Question: I have an extremely complex (well it is to me) question that I am hoping someone can assist me with. I'll go through the scenario.
I am trying to gather data by surveying some people. Each question links to a particular category (where I've allocated it either 'a +1' or 'a -1' score to determine characteristics depending on whether the person agrees or disagrees with the statement).
e.g referring to the Sample Table below if they select "agree" to Question 1 they will get 'a +1' score for 'CAT7 (Category 7)'. If they Agree with Question 5, they get 'a -1' for 'CAT4' and 'a +1' for 'CAT8'.
I have tried 'SUMPRODUCTS, INDEX, MATCH, VLOOKUPS, COUNTIFS' - I could be missing something. Might have to go some VBA code? If anyone can help.
I basically want scores for each category
Please help! It's much appreciated!

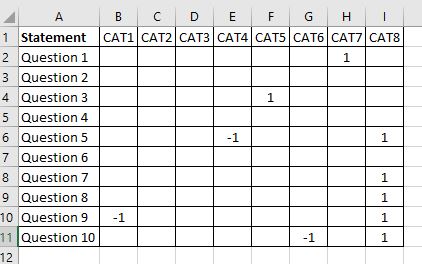
Answer:
This will utilize matrix function 'MMULT' with 'OFFSET' and 'MATCH' and here is the (click + + together) for you to try:
'''
=MMULT(OFFSET($K$2,MATCH($A16,$K$3:$K$7,0),1,,COUNTA($L$2:$U$2)),IF(B$3:B$12<>"",OFFSET($A$2,1,MATCH(B$15,$B$2:$I$2,0),COUNTA($A$3:$A$12)),0))
'''
What this does is use matrix function 'MMULT'to multiple table 1 and table 2. The 'OFFSET' is to find the correct column and row to do the math. Just think this is the simplified array formula to find 'person V' with the corresponding 'CAT1'.
'''
=MMULT($L3:$U3,IF(B$3:B$12<>"",B$3:B$12,0))
'''
Hope this helps. Please remember you will need to adjust your range to fit your setup.